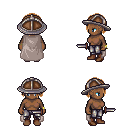
a pixel art fantasy rpg character, female body template, human, dark skin, gray cape, metal pants, brown bangs hairstyle, chain helm, bracelets, brown shoes, dagger, four views (front, back, left, right), 2x2 character sprite sheet, small pixel art, hard edges, no anti-aliasing